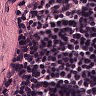
Metastatic tissue present: no